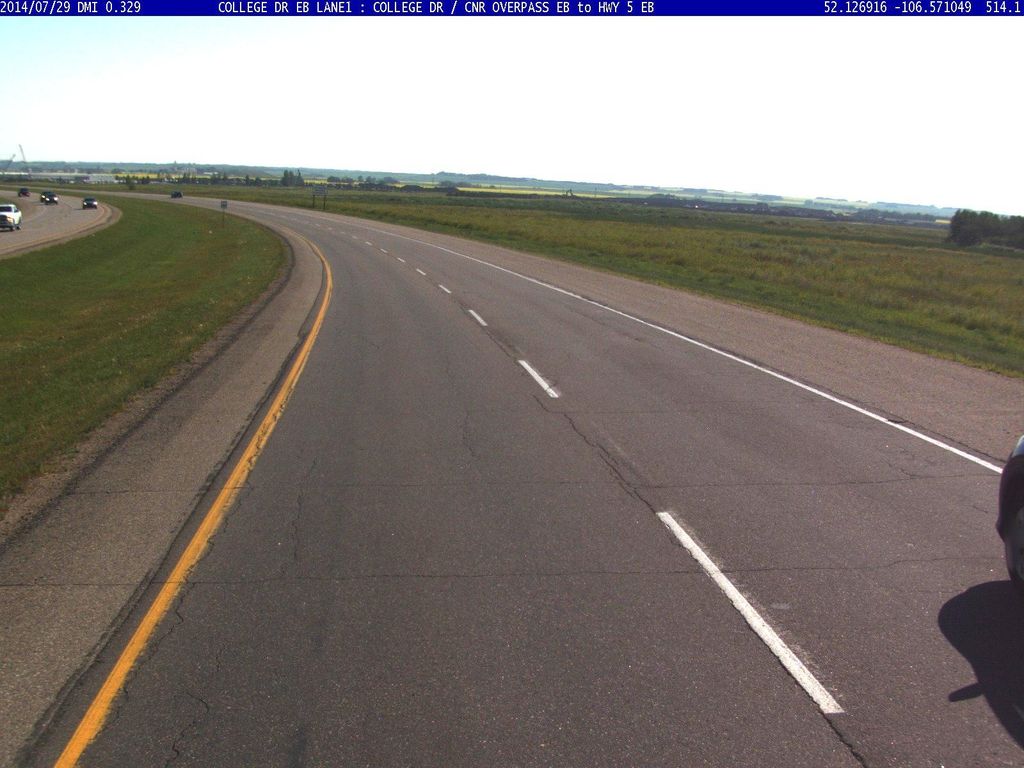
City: saskatoon